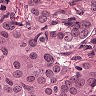
Metastatic tissue present: yes